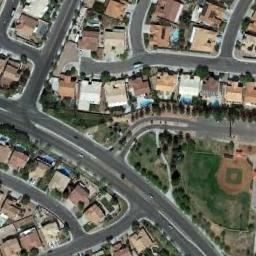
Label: baseball_diamond